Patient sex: F
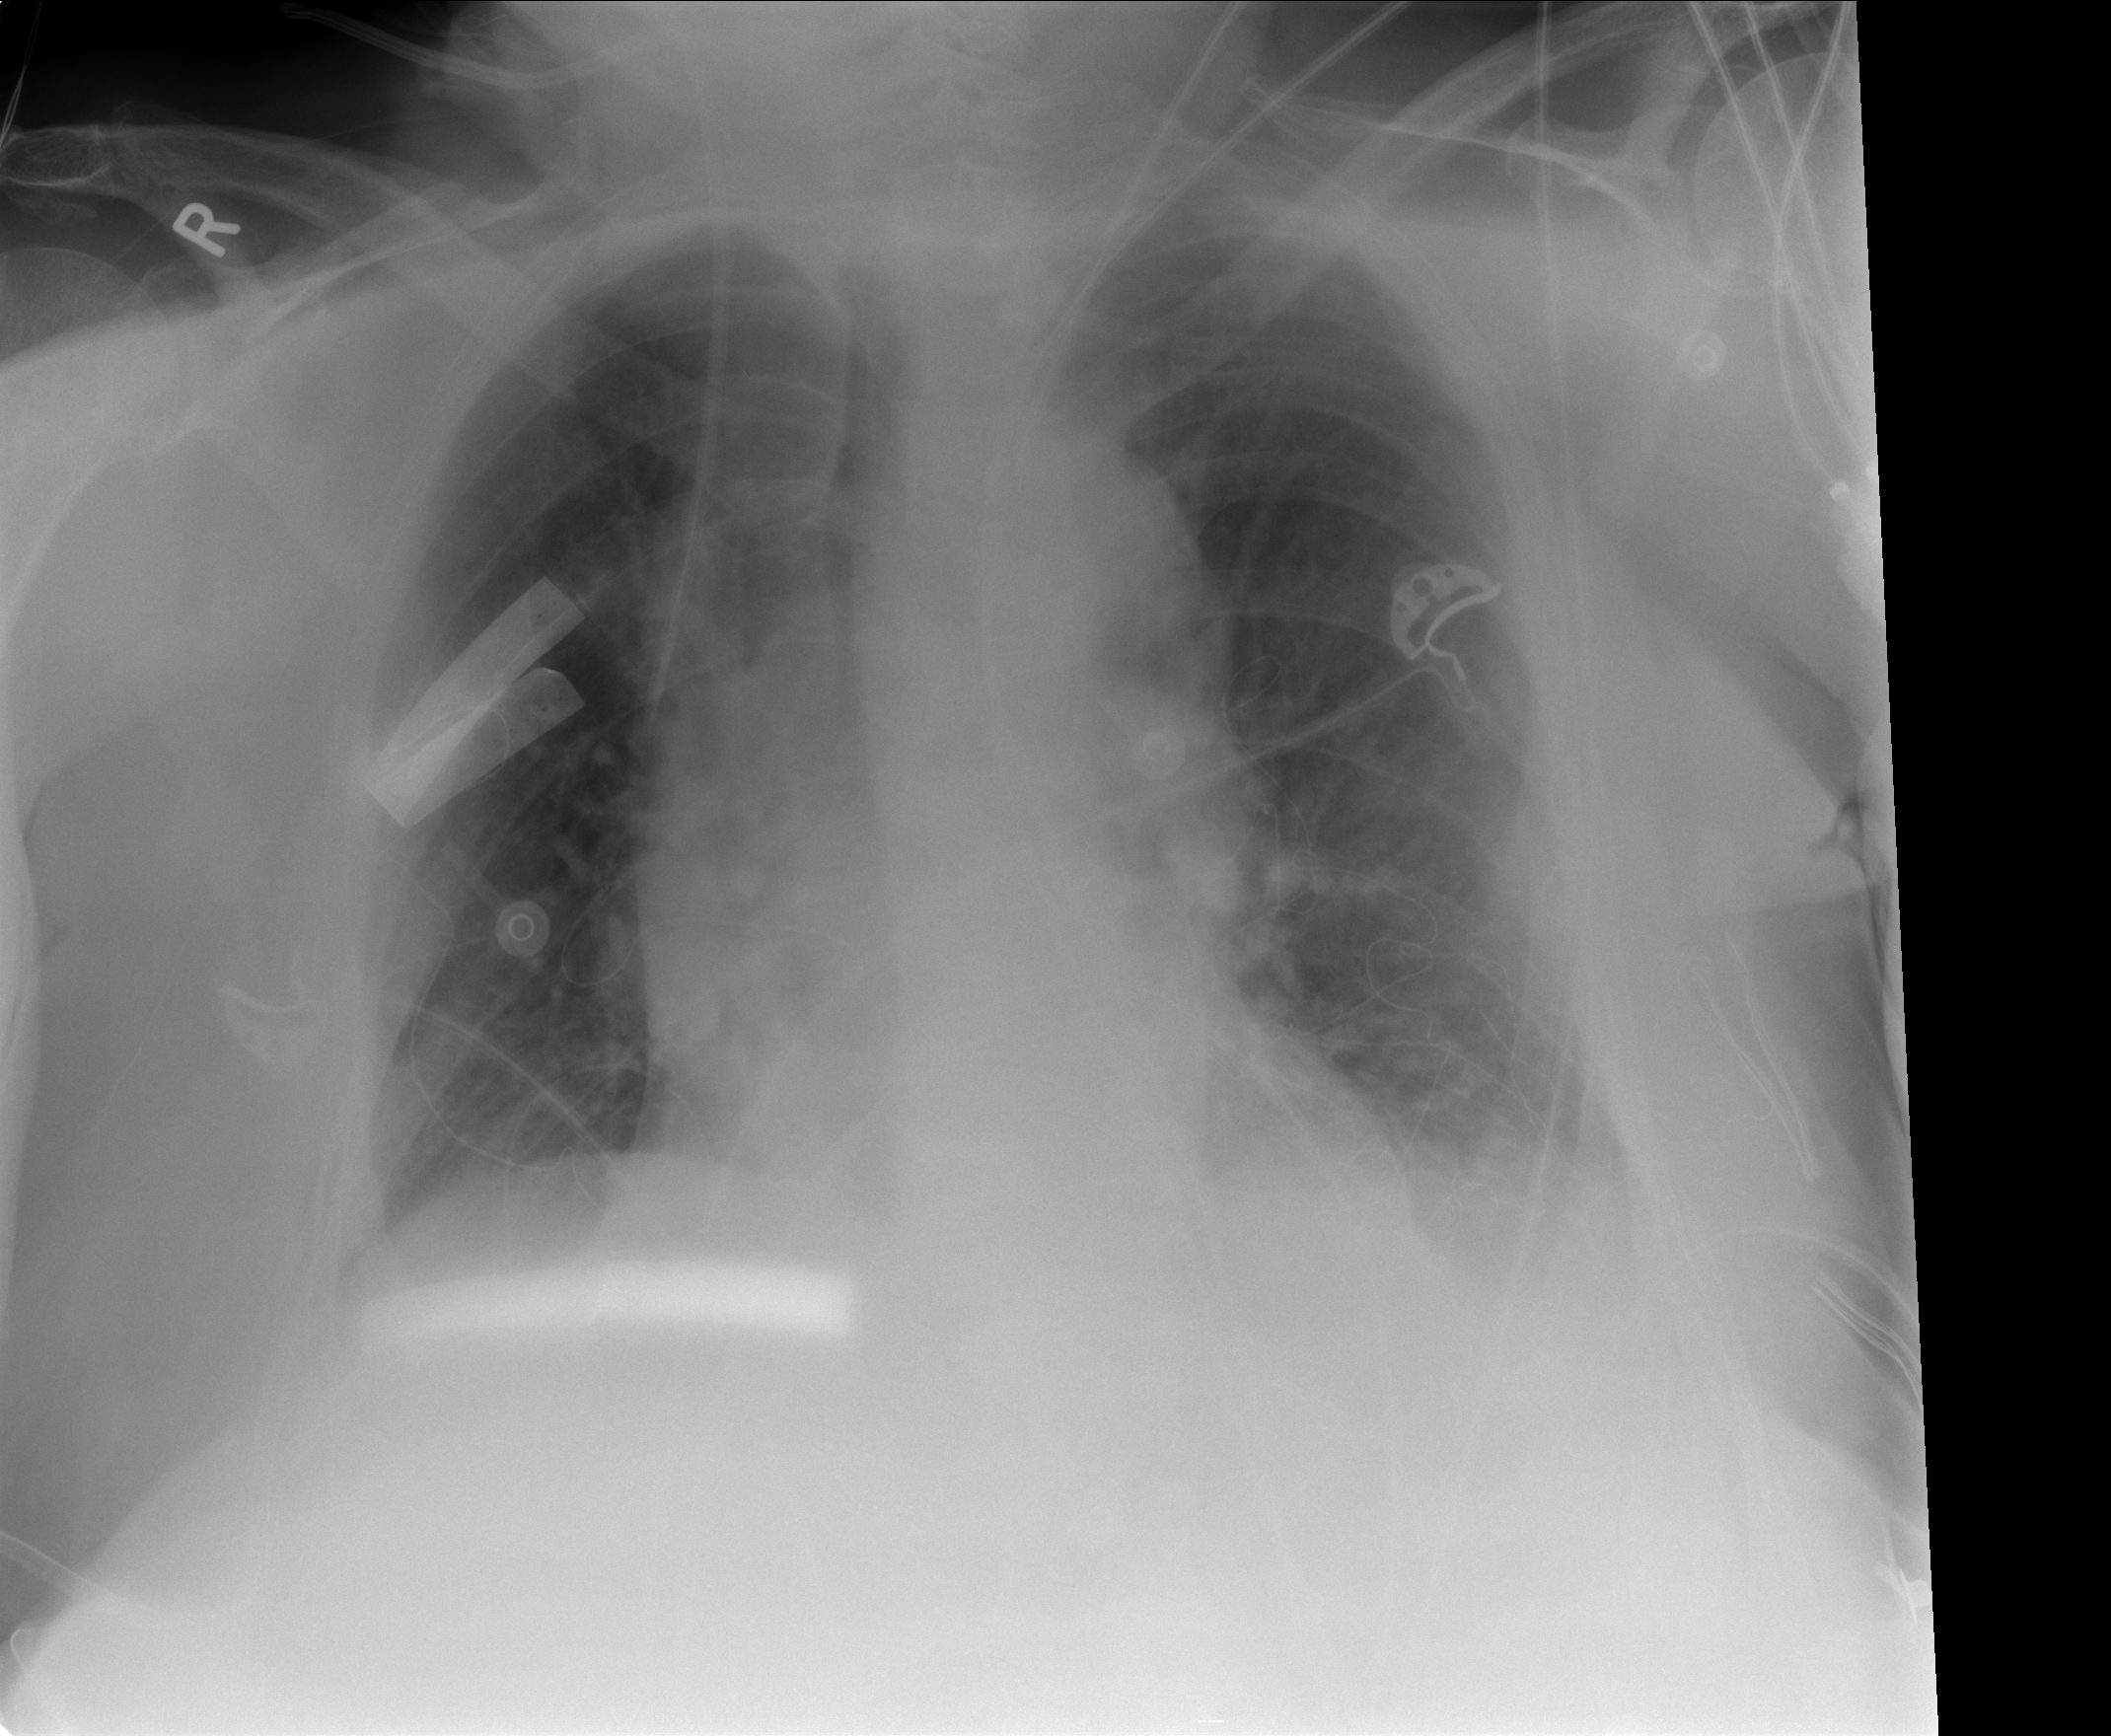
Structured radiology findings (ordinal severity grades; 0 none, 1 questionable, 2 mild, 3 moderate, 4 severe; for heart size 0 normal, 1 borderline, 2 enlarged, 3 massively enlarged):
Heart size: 0
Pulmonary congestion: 0
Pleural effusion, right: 0
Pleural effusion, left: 1
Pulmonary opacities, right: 0
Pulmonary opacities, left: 0
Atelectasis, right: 1
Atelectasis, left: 2